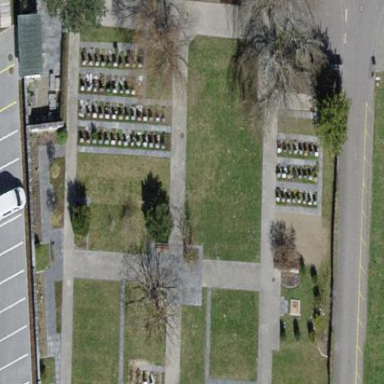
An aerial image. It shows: Cemetery.